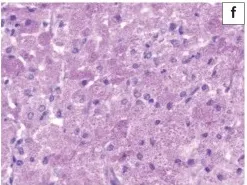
Histological images of the duodenum and lymphnode. (f) Periodic acid-Schiff stain showing granular positivity in the histiocyte intracytoplasmic organisms (400x).
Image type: pathology (pas)